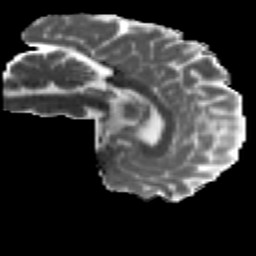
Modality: MD
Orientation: sagittal
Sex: male
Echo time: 0.114 s